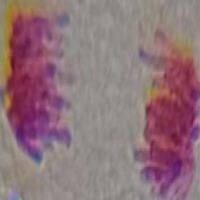
Label: anaphase